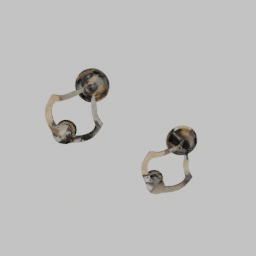
Label: mechanical